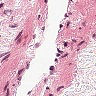
Metastatic tissue present: no